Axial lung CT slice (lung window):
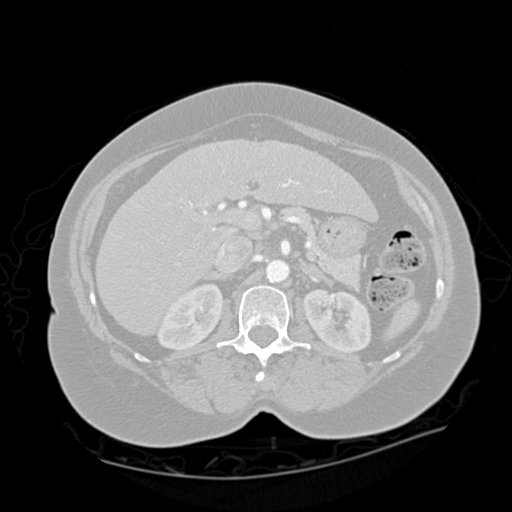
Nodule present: no